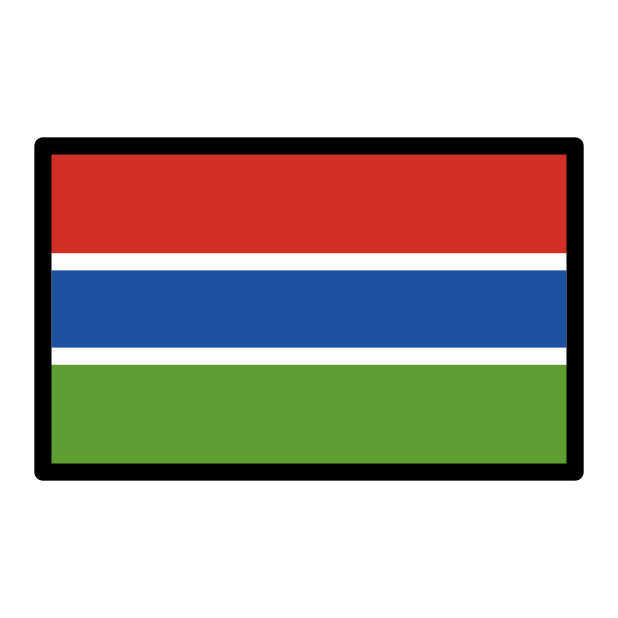
flag: Gambia